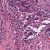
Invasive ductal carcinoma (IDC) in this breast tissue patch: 0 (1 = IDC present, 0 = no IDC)